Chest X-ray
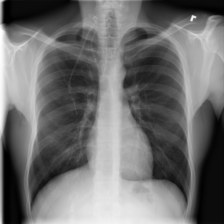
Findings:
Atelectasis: negative
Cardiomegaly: negative
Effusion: negative
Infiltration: negative
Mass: negative
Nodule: negative
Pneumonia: negative
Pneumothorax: negative
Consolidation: negative
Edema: negative
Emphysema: negative
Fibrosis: negative
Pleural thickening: negative
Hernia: negative